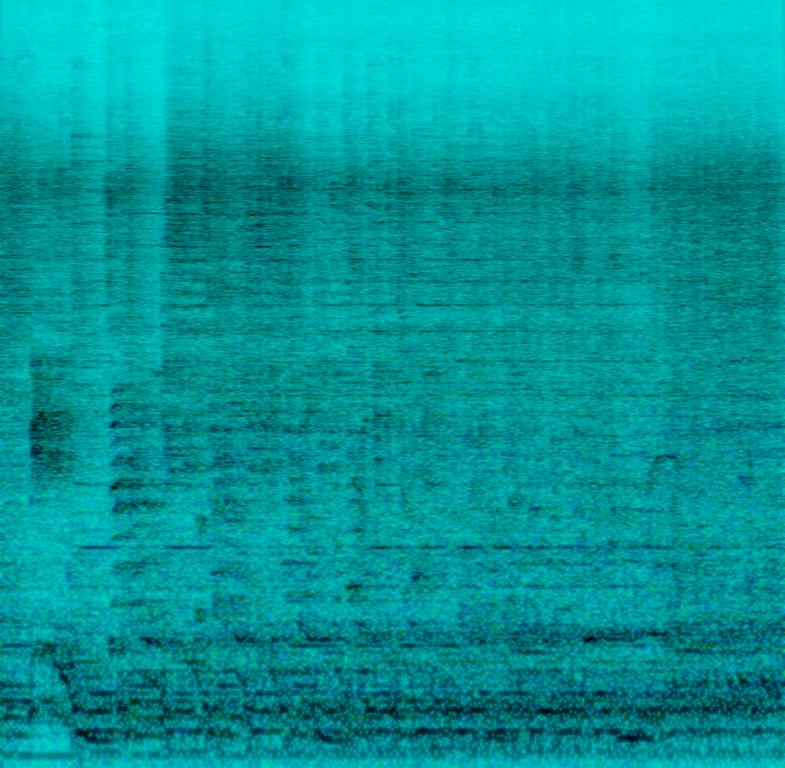
A male singer sings this Latin dance tune. The song is medium tempo with trumpets, latin percussions; medium drumming rhythm, keyboard harmony and guitar accompaniment. The song is exciting and groovy. The audio quality is poor and is played for work out exercise.